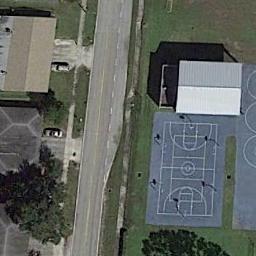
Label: basketball_court